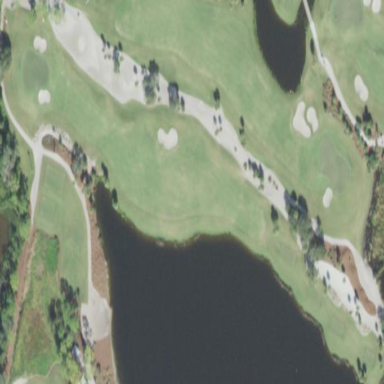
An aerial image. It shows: Area of rough grass used for golf.